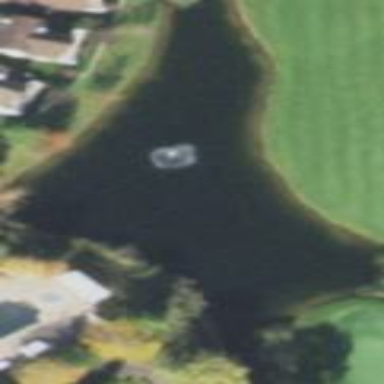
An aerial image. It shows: Water hazard in golf course. The hazard is natural water feature.